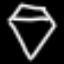
Label: diamond